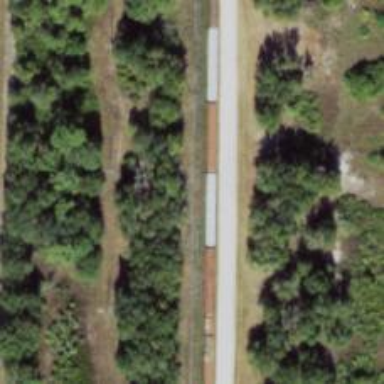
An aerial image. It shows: Historic railway car.